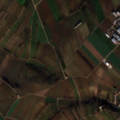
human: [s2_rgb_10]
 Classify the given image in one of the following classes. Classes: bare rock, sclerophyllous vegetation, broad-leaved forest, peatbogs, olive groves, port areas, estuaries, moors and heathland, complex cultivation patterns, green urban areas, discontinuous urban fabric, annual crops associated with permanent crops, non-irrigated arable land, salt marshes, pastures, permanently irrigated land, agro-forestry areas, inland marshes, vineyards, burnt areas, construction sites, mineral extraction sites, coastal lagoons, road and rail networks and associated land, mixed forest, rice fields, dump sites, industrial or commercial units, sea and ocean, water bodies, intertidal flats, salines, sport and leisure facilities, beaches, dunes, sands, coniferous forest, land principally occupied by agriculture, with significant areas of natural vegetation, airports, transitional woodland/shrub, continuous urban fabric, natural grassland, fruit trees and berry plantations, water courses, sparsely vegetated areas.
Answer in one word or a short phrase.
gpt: discontinuous urban fabric, industrial or commercial units, non-irrigated arable land